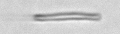
Label: fiber